Interaction volume radius: 5 \u00c5
Interaction volume height: 10 \u00c5
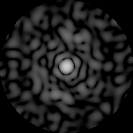
Disorder parameter: 0.8065